Interaction volume radius: 10 \u00c5
Interaction volume height: 10 \u00c5
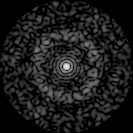
Disorder parameter: 0.8689